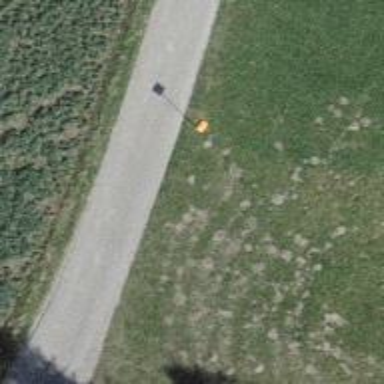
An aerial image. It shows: Pole with roof covering.